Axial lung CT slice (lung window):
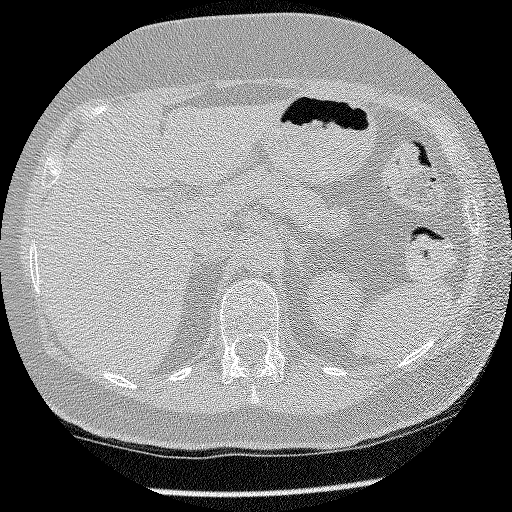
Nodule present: no